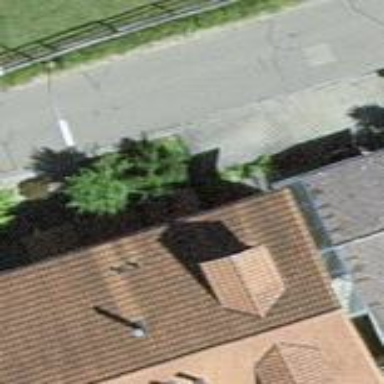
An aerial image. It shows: Residential building.